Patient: sex M, age 17
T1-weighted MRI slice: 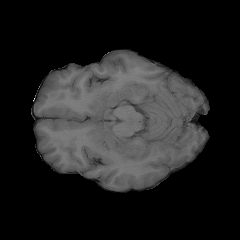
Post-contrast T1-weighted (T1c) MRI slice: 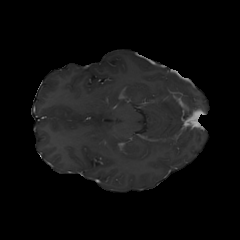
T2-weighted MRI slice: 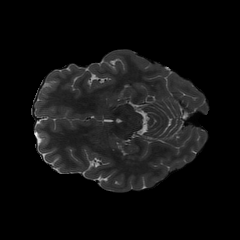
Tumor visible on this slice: no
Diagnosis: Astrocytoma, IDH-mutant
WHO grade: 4